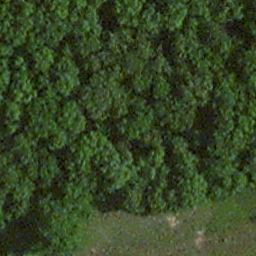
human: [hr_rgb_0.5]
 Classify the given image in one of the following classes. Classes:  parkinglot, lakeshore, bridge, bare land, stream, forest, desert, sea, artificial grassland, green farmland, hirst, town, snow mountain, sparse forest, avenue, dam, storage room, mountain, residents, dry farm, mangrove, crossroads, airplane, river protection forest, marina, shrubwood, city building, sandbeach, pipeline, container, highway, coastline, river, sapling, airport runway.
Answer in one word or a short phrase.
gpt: forest